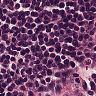
Metastatic tissue present: no